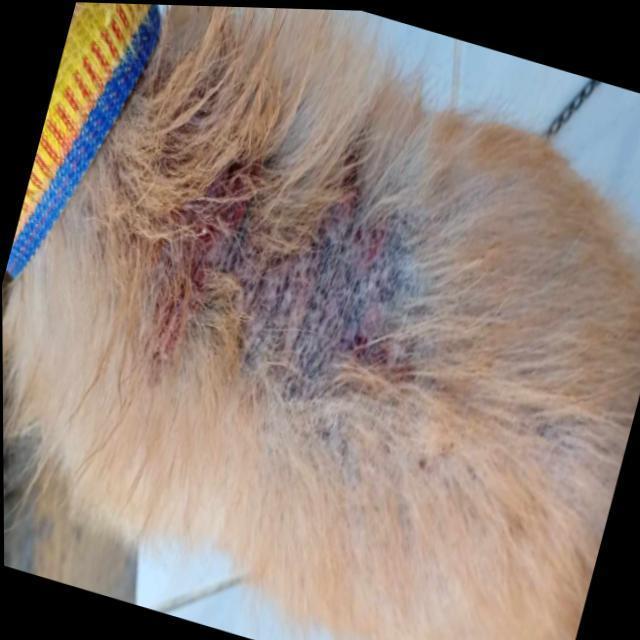
Canine demodicosis (Demodex mange) — caused by Demodex canis mites. Presents with alopecia, follicular papules, pustules, and comedones. Often localized on face and forelimbs.